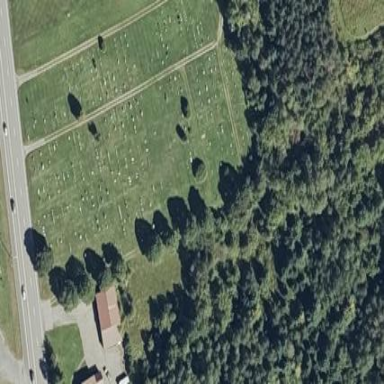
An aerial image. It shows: Cemetery.